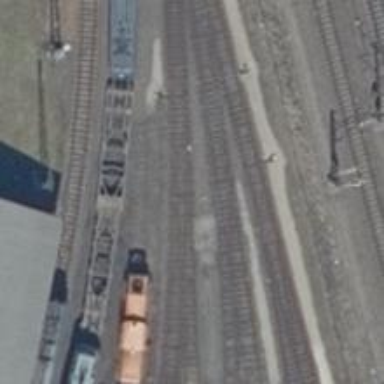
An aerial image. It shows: Railway switch.